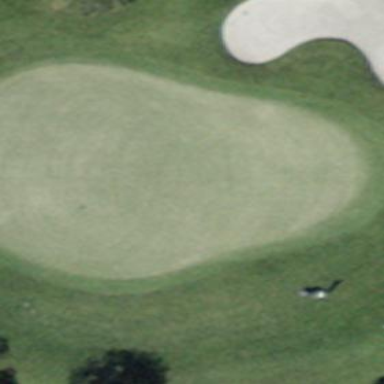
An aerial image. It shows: Green golf area with grass land use.